Interaction volume radius: 5 \u00c5
Interaction volume height: 30 \u00c5
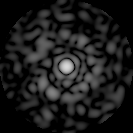
Disorder parameter: 0.8218